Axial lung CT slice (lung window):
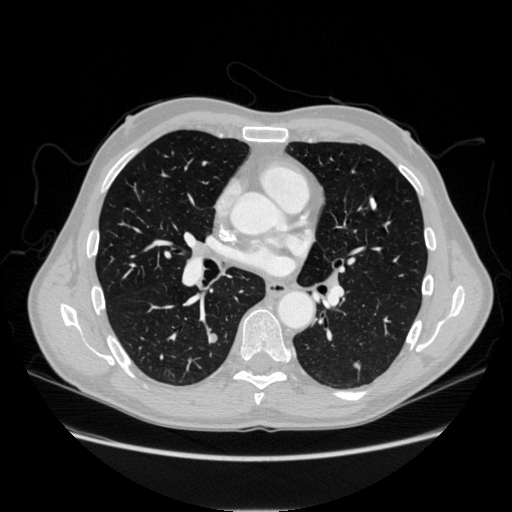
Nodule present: yes
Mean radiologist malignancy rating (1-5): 3.25